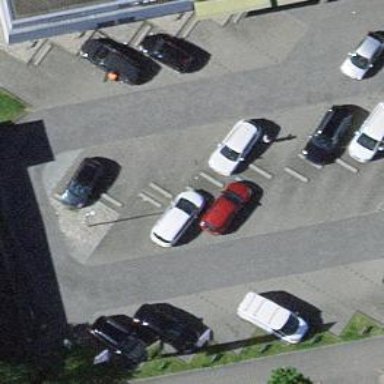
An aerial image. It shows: Parking area with surface.